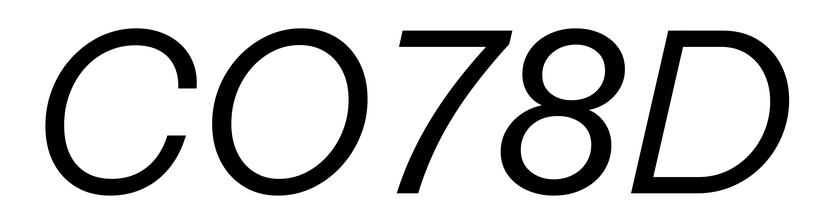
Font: InstrumentSans-Italic_Italic